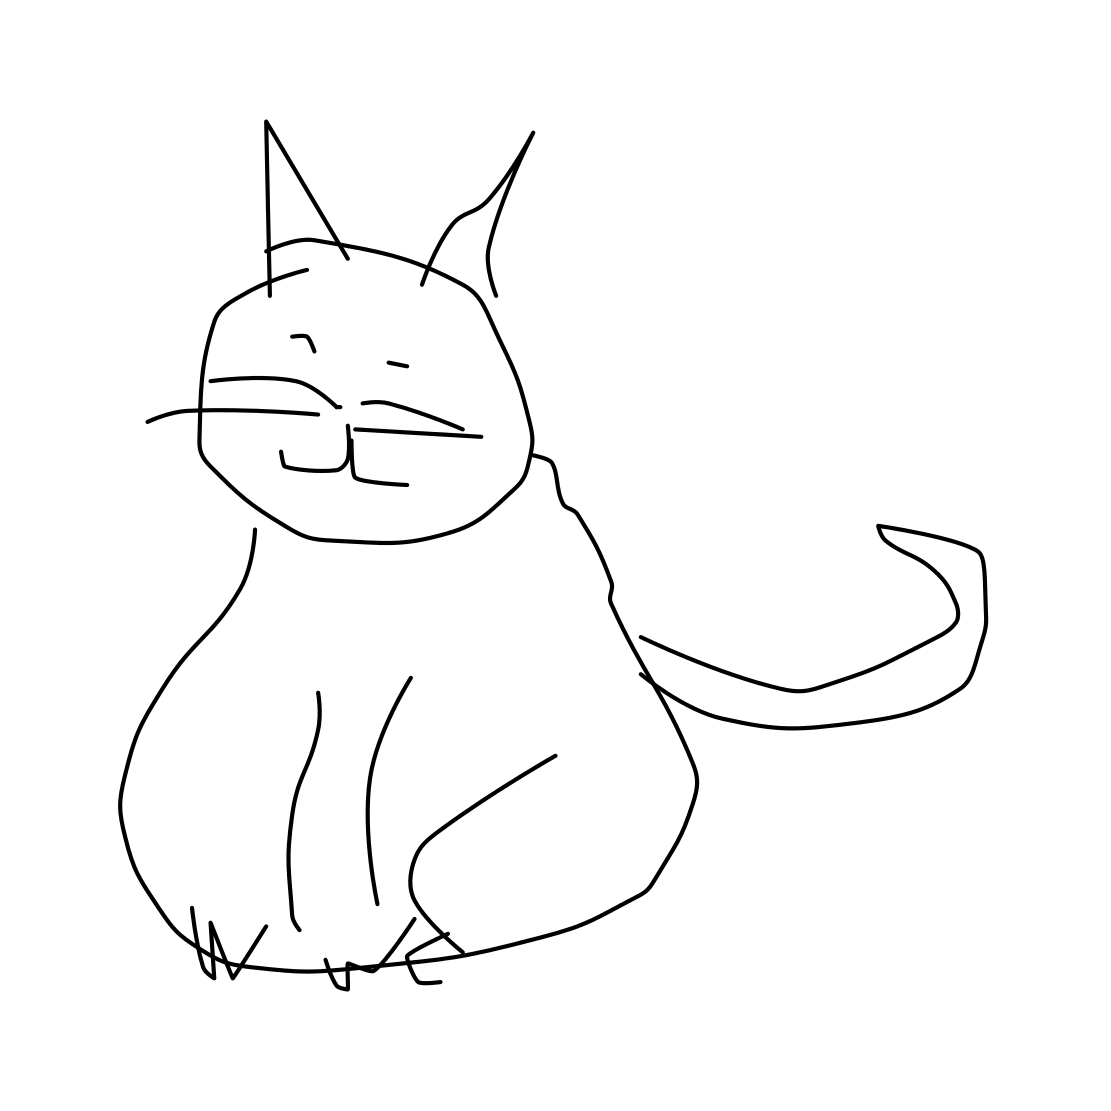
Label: cat